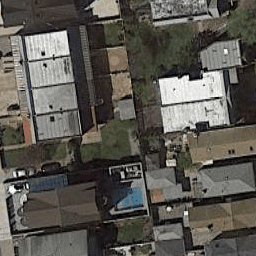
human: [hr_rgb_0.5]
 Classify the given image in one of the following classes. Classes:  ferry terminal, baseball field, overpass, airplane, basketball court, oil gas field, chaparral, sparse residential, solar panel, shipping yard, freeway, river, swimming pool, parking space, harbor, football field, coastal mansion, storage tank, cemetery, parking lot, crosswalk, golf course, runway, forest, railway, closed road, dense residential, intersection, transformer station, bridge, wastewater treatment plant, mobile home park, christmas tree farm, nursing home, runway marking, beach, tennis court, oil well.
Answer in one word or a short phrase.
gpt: dense residential